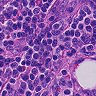
Metastatic tissue present: no